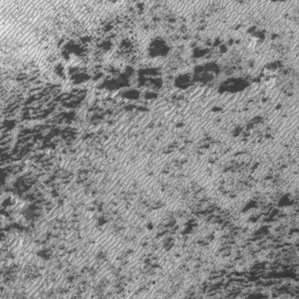
Label: frost